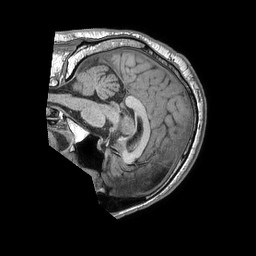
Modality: T1w
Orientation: sagittal
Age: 59
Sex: male
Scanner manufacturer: philips
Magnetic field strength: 1.5 T
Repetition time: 0.007629 s
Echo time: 0.003495 s